九年级 · 解析几何
如图, 已知 $\triangle A B C$ 中, $D E / / B C$, 若 $A D=3, D B=6, A E=2$, 则 $A C$ 的长是 ( )

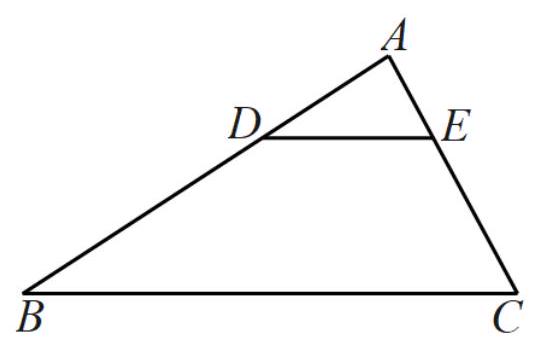
A. 4
B. 9
C. 6
D. 8

答案: C
解析: 根据平行线分线段成比例的方法即可求解.

【详解】解：在 $\triangle A B C$ 中, $D E / / B C$,

$\therefore \frac{A D}{B D}=\frac{A E}{E C}$,

$\therefore E C=\frac{A E \cdot B D}{A D}$, 且 $A D=3, D B=6, A E=2$,

$\therefore E C=\frac{2 \times 6}{3}=4$,

$\therefore A C=A E+E C=2+4=6$,

故选: C.

【点睛】本题主要考查平行线分线段成比例的知识，掌握以上知识是解题的关键.